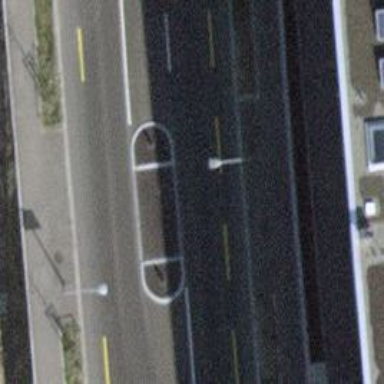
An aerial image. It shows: Primary highway with asphalt surface and designated cycle lane.